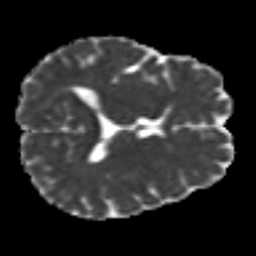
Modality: MD
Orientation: axial
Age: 45
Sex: female
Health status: healthy
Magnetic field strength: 3 T
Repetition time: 9 s
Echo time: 0.093 s